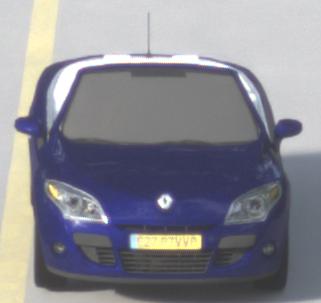
Make: Renault
Model: Mégane Coupé-Cabriolet 1.6 16V 110
Detailed model: Mégane (III) Coupé-Cabriolet
Model produced from: 2010/06
Model produced until: 2013/03
Doors: 2
Color: blue
Road condition: dry road
Daytime: morning or afternoon
Contrast: low contrast